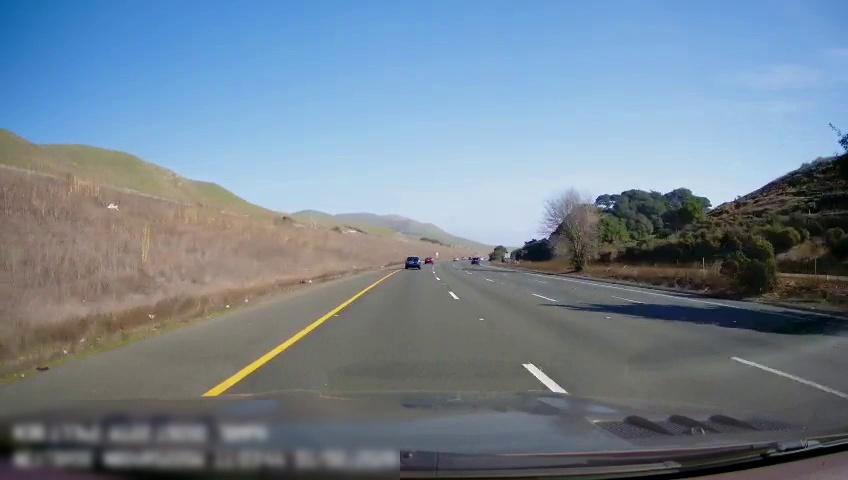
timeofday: Day
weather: Sunny
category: Drivable Space
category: Vehicles | Car
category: Lanes | Alternate Lane
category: Lanes | Alternate Lane
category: Lanes | Alternate Lane
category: Lanes | Current Lane
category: Lanes | Alternate Lane